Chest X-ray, AP view. Patient: 29 years old, sex M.
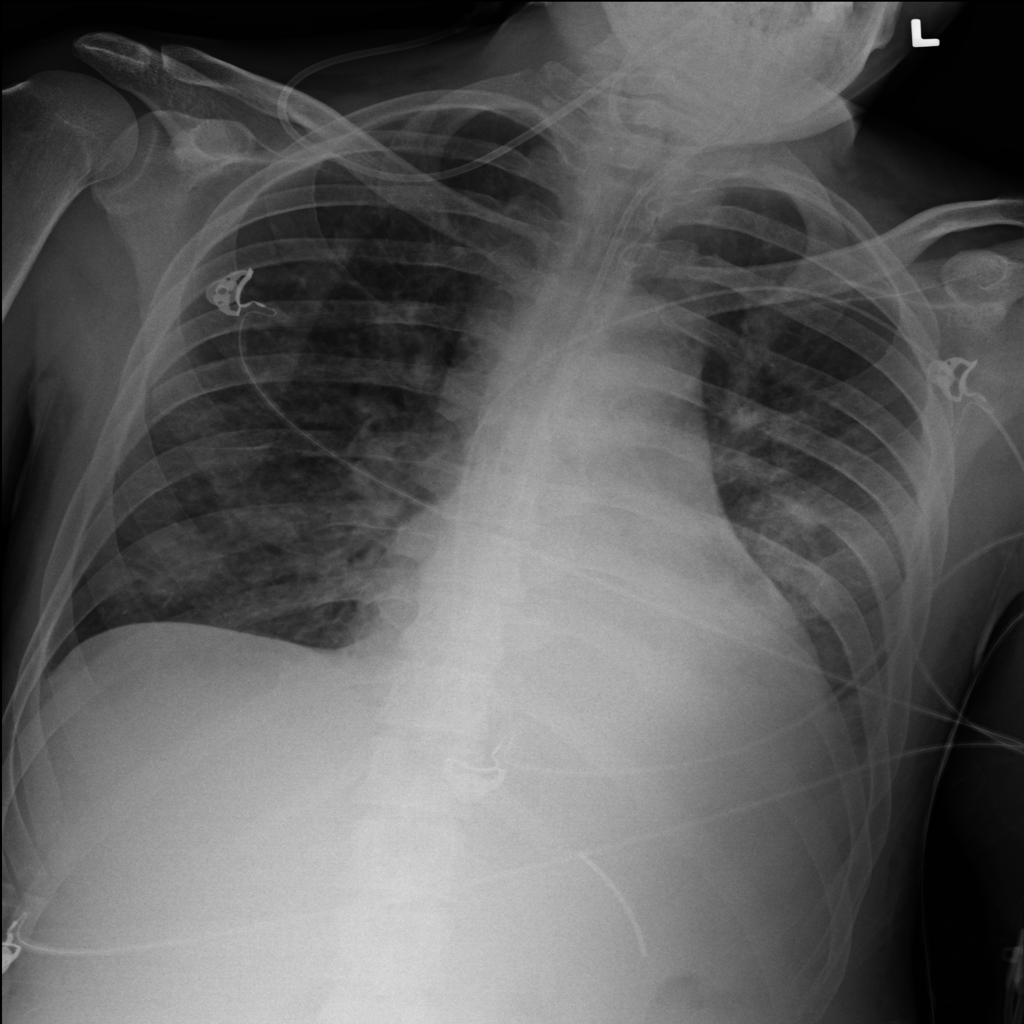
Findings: Atelectasis, Consolidation